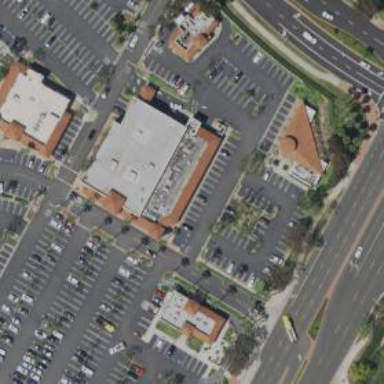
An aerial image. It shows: Pharmacy providing healthcare services.